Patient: sex F, age 47
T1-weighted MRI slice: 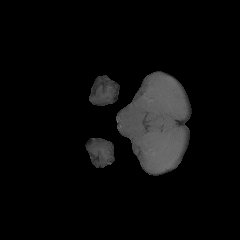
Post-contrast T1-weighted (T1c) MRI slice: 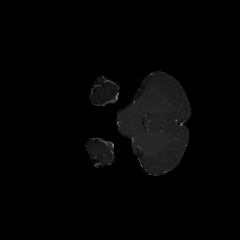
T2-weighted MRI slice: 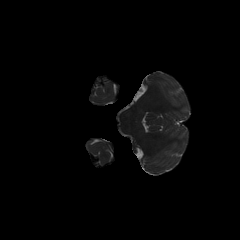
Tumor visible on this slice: no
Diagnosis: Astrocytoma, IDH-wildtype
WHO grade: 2